Field crop: maize
Growth stage: 2
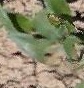
Species: maize